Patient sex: M
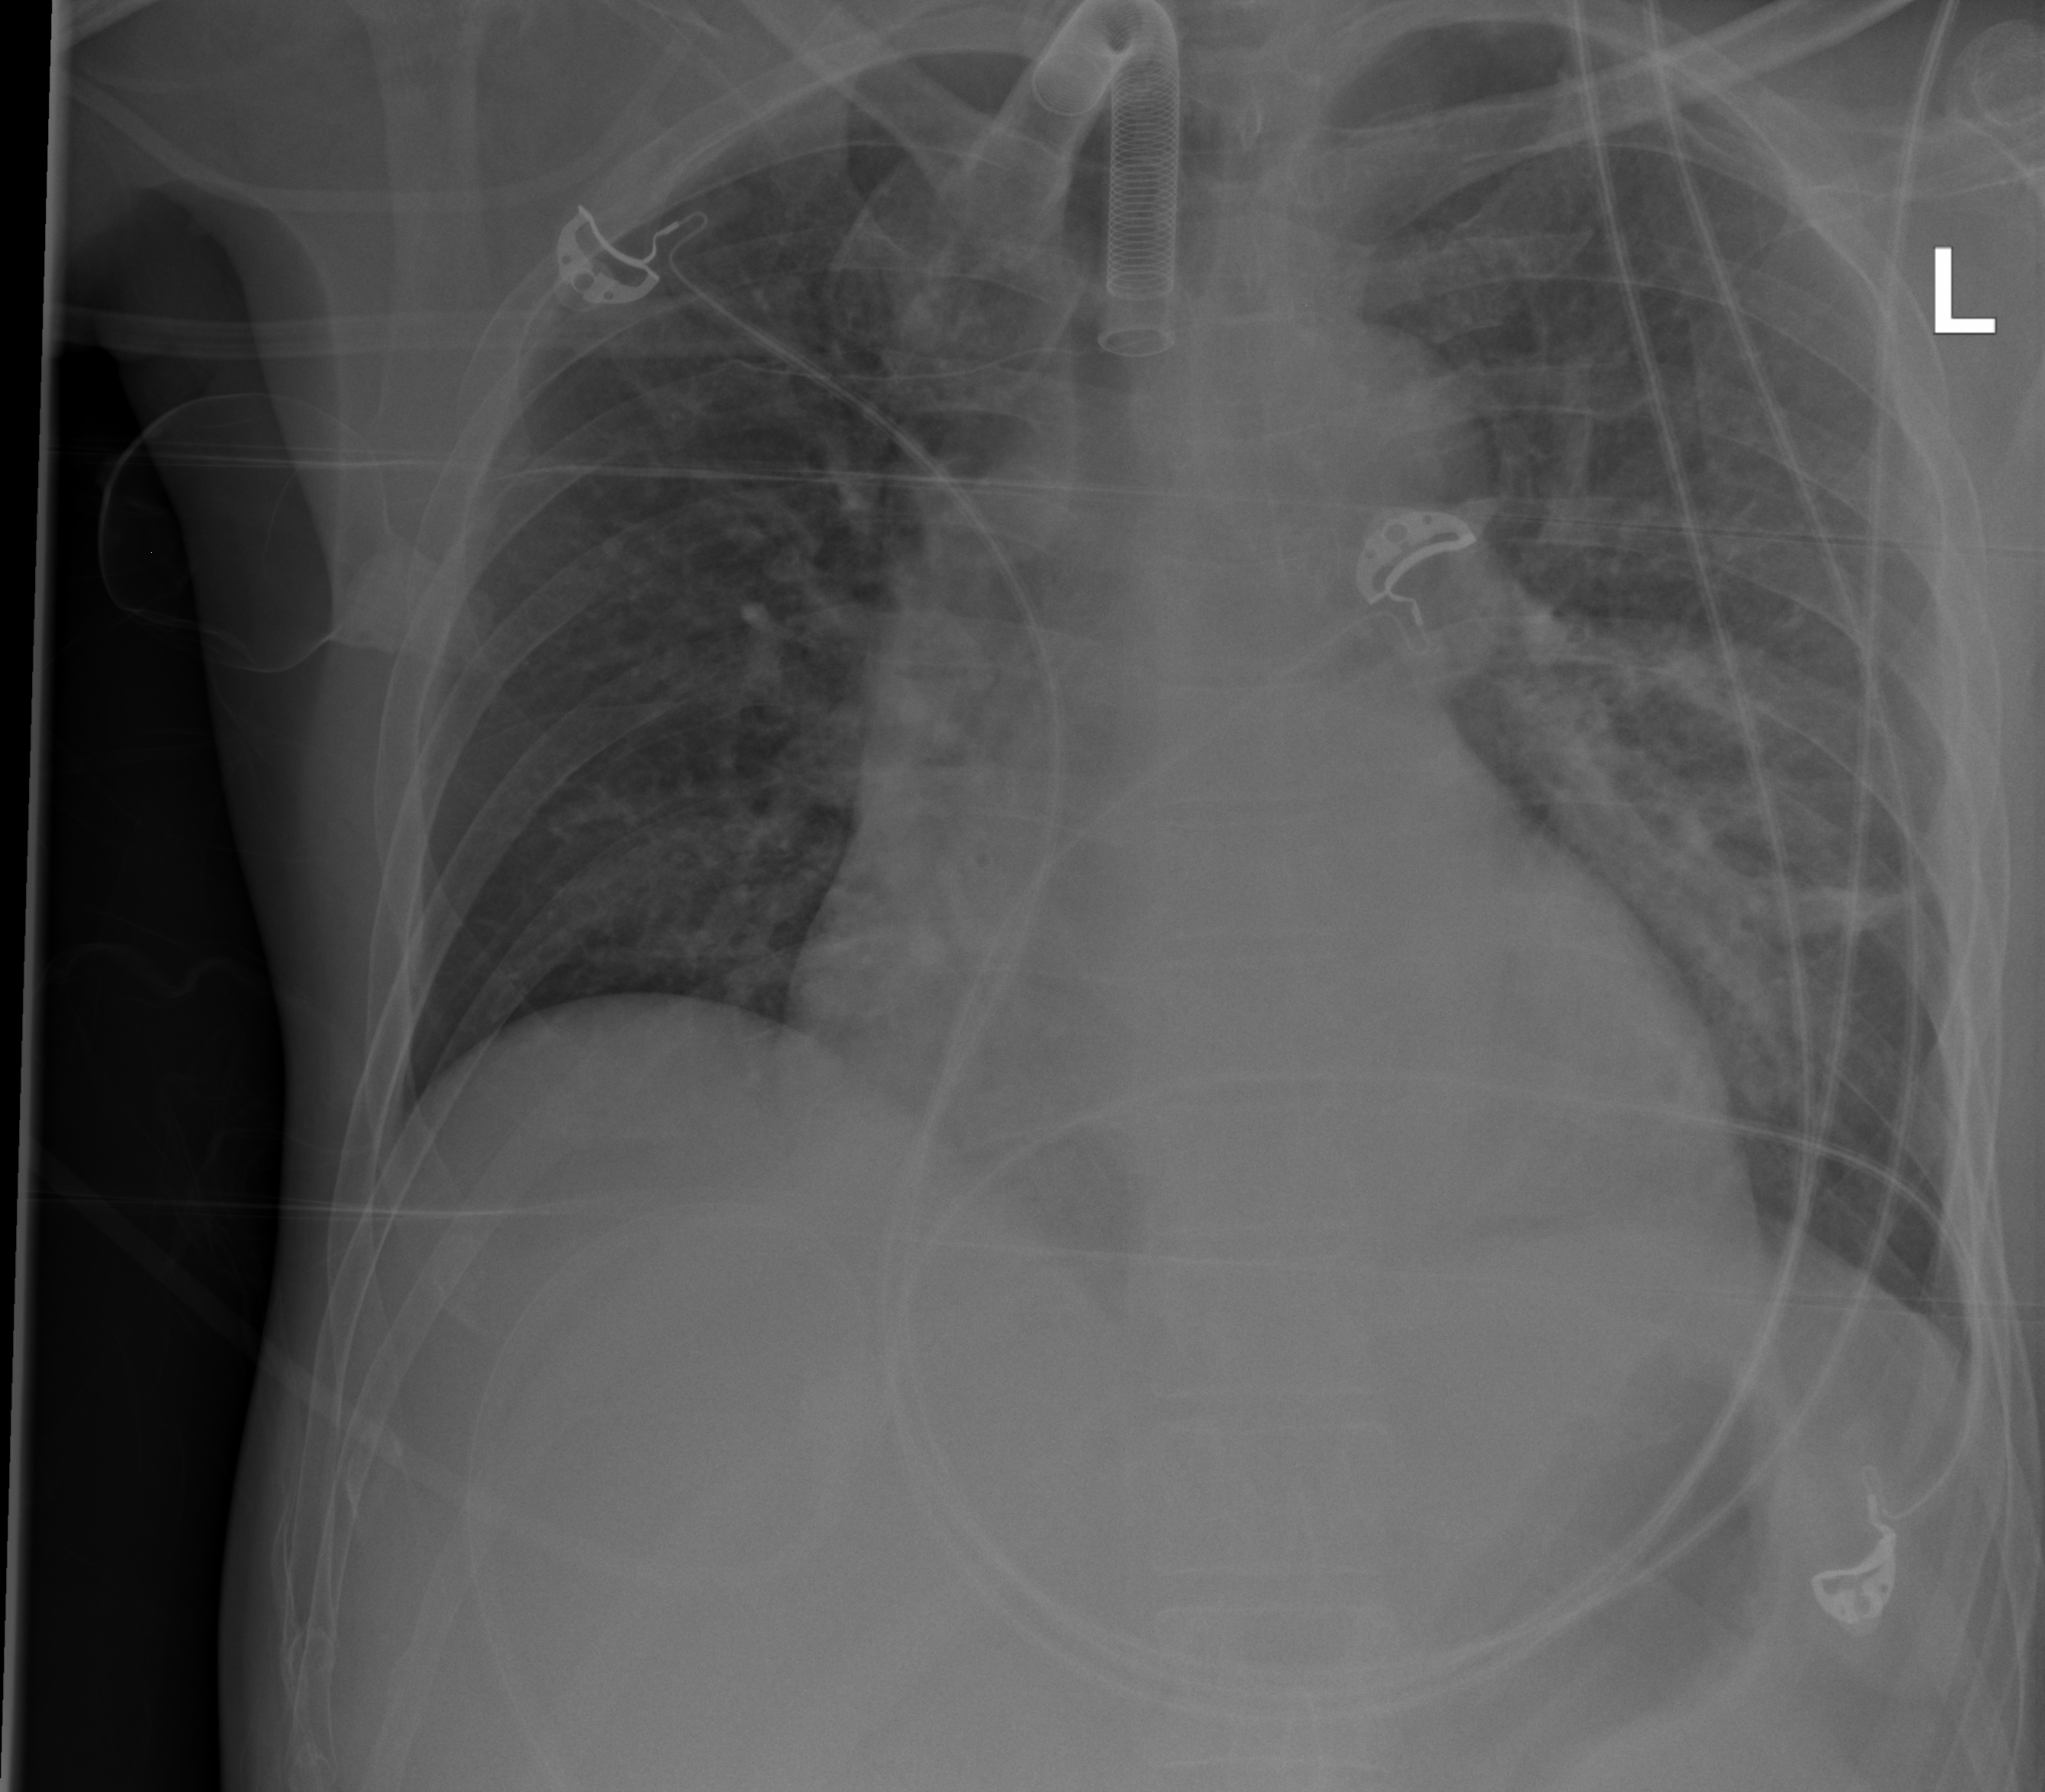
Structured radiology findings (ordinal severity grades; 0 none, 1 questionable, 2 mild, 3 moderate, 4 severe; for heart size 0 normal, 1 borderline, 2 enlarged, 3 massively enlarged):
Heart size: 2
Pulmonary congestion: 2
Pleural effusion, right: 0
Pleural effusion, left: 0
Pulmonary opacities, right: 0
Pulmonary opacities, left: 3
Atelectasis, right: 0
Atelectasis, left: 3